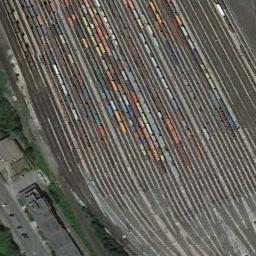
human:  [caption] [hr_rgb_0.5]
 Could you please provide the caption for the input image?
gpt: There are some trains on the railway .

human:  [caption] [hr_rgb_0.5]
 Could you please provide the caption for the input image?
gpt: There are two trains passing by in the picture .

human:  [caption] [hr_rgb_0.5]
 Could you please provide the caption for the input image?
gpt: These railways have lots of trains of different colors on the tracks .

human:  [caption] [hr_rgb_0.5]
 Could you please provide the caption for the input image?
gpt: There are many trains on the railway .

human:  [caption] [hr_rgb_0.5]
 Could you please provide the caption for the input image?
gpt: There are many trains on the railway .